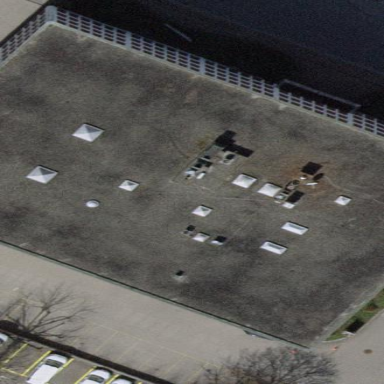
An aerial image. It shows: Commercial building.